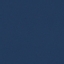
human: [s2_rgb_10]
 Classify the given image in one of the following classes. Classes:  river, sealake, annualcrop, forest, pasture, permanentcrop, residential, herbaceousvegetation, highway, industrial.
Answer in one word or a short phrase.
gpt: SeaLake